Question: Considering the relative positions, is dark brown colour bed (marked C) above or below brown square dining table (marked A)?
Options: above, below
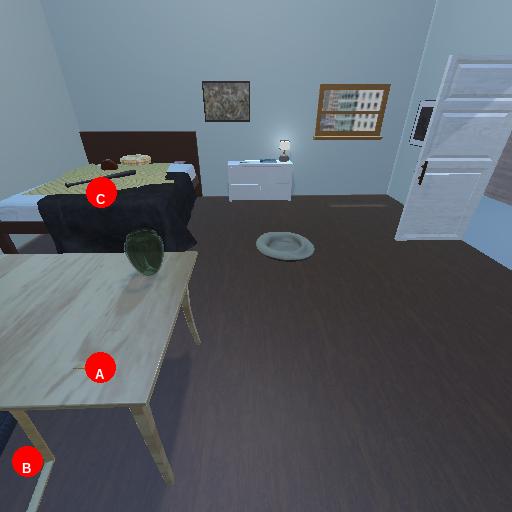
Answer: above